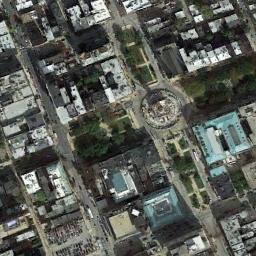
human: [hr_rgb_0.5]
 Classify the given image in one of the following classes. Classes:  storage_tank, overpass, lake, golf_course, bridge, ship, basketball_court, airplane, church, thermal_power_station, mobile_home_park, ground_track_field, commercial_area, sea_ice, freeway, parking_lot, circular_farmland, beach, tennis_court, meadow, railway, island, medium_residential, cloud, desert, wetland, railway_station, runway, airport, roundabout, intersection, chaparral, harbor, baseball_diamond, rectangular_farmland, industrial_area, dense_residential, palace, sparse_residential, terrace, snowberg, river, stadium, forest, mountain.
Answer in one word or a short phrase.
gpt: commercial_area